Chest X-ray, AP view. Patient: 42 years old, sex F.
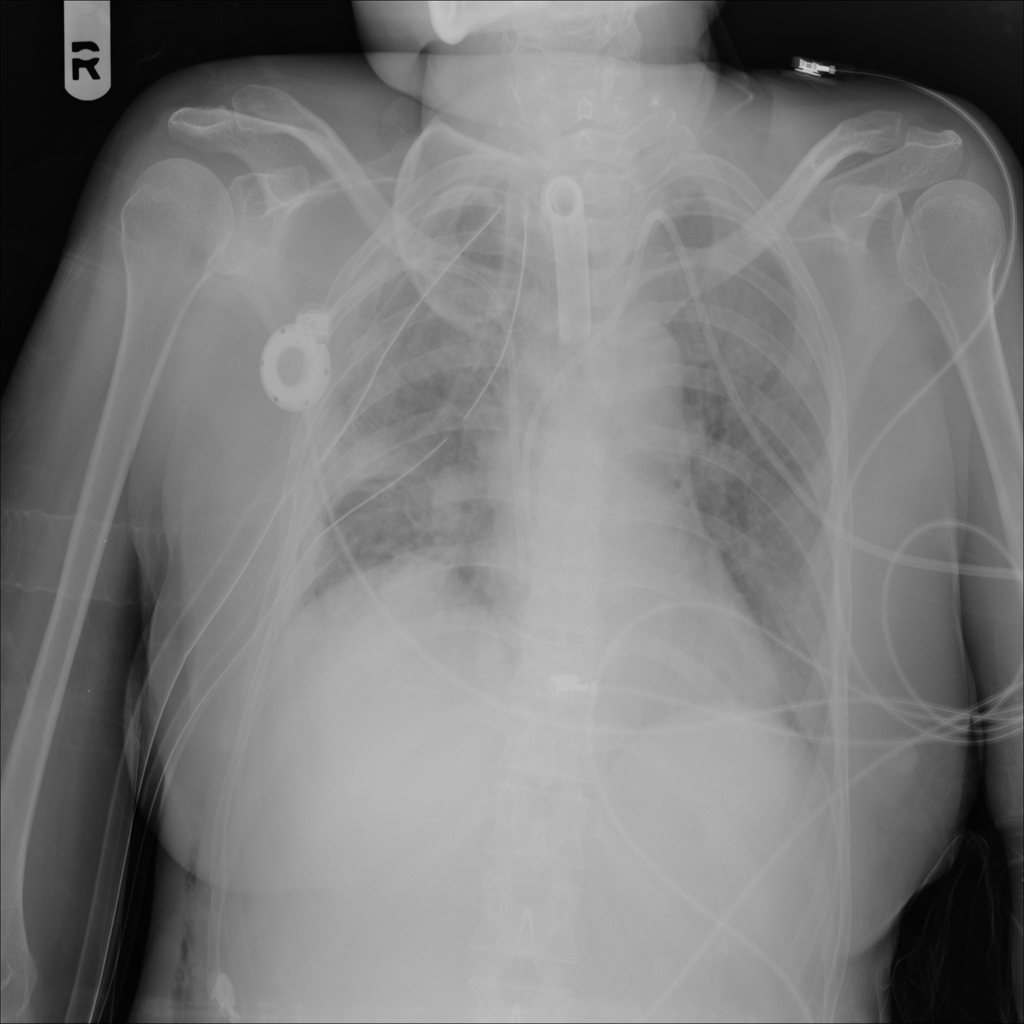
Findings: Consolidation